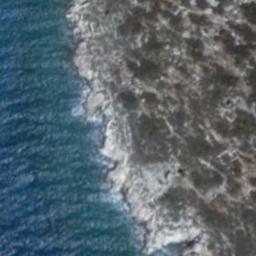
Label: beach